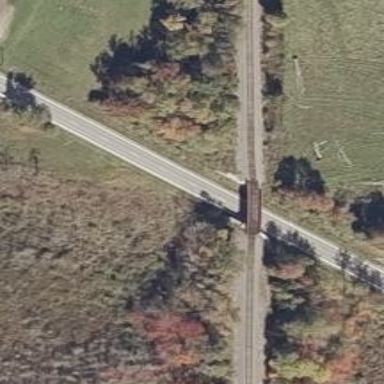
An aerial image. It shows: Bridge over railway line.